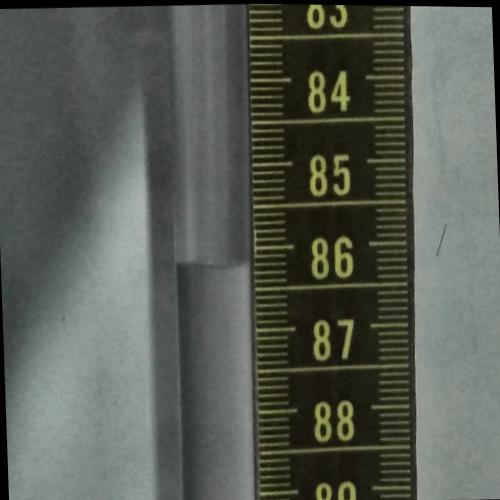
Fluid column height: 86.2 cm